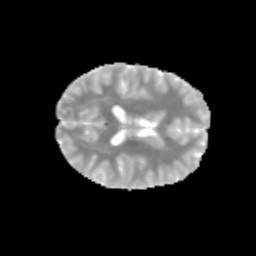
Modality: MD
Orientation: axial
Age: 12
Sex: female
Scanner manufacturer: siemens
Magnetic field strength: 3 T
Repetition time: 3.8 s
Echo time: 0.07 s